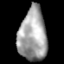
Tissue: lung
Cell type: Epithelial cells
Senescence score: 0.2039
Nuclear area (px): 1457
Mean DAPI intensity: 161.5